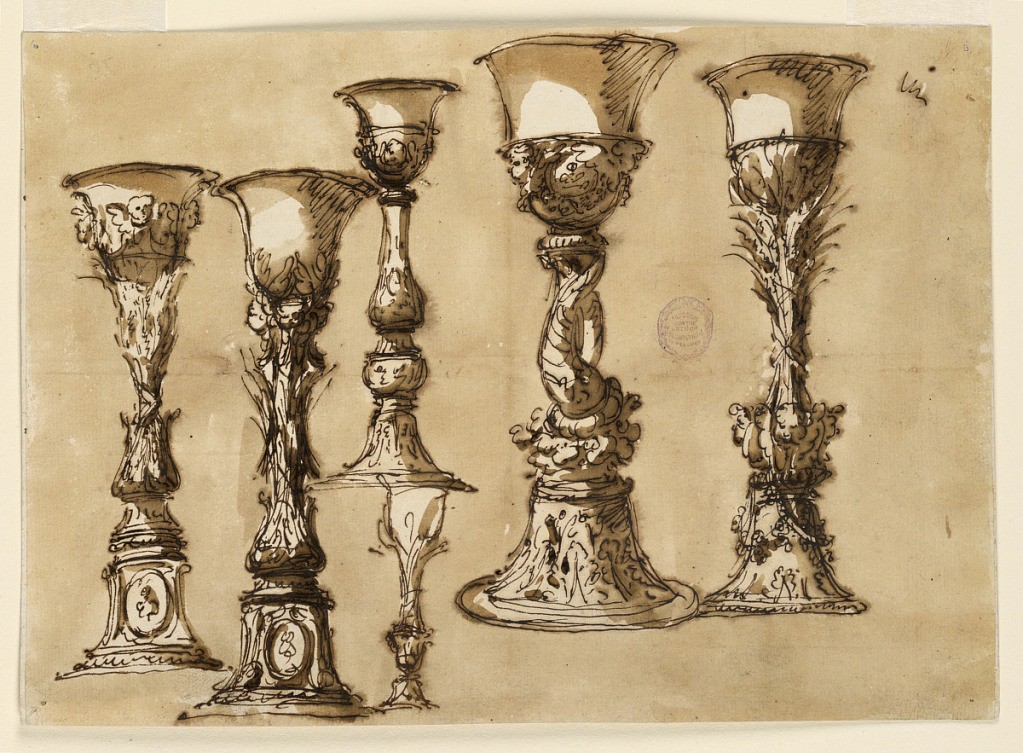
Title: Chalice Designs
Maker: Giuseppe Barberi, Italian, 1746–1809
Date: late 18th century
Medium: Pen and brown ink, brush and brown wash on off-white laid paper, lined
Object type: Drawing
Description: Five large and one small designs for a chalice. All have a flaring, undecorated lip. The two at far left have oval medallions at the base. Ink wash ground.